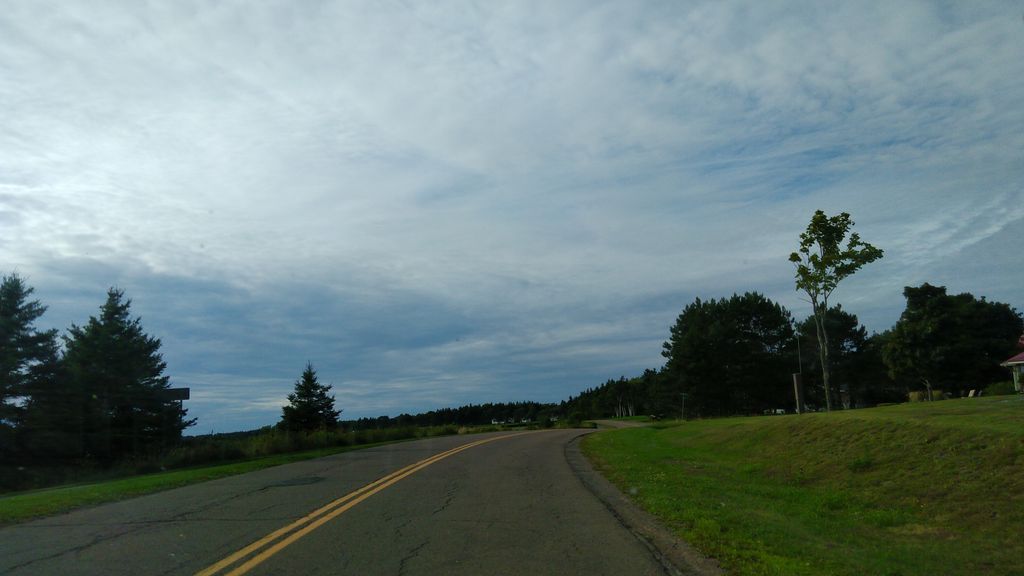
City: charlottetown